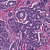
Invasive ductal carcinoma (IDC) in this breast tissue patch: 1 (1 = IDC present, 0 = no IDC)